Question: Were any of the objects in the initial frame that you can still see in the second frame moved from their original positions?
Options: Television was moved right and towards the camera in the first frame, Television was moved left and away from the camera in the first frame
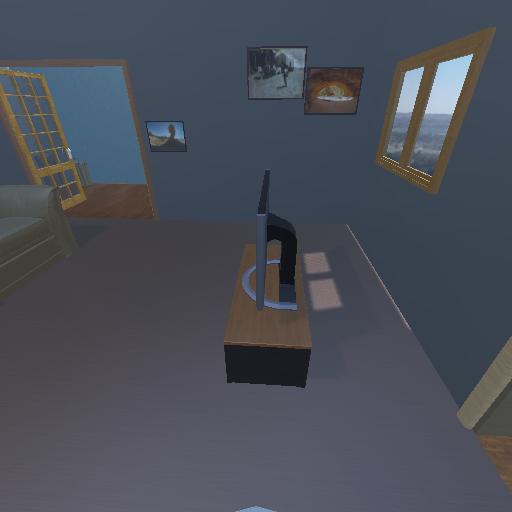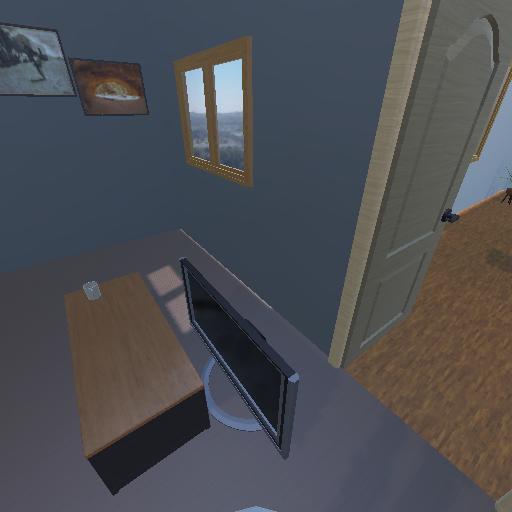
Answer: Television was moved right and towards the camera in the first frame